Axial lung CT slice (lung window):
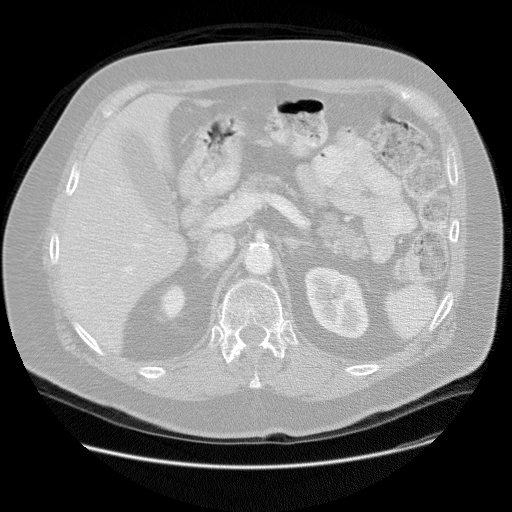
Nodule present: no